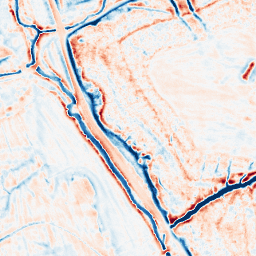
Category: edge_preserving
Decomposition family: bilateral
Decomposition parameters: d: 15
sigma_color: 100
sigma_space: 50
Upsampling method: sinc_hamming
Upsampling parameters: scale: 8
kernel_size: 16
Upsampling scale: 8